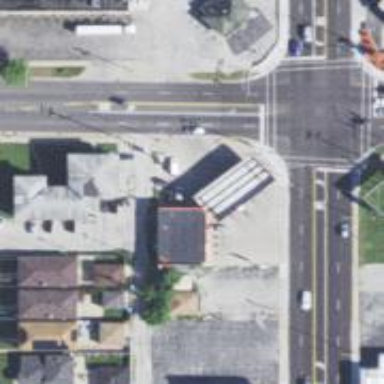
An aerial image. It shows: Convenience shop.